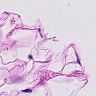
Metastatic tissue present: no